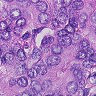
Metastatic tissue present: yes